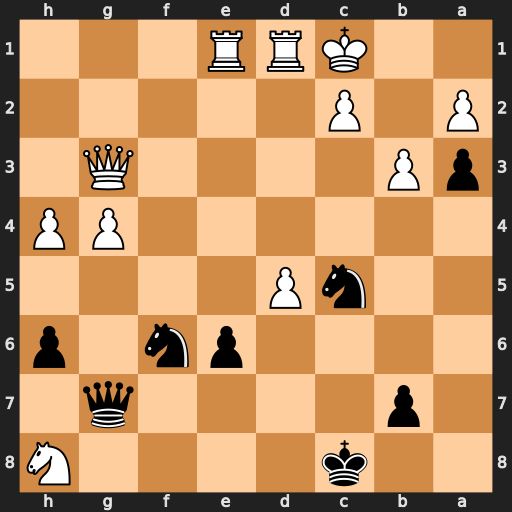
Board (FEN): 2k4N/1p4q1/4pn1p/2nP4/6PP/pP4Q1/P1P5/2KRR3
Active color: b
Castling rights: -
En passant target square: -
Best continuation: Nfe4 c3 Nxg3